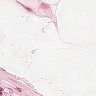
Metastatic tissue present: no